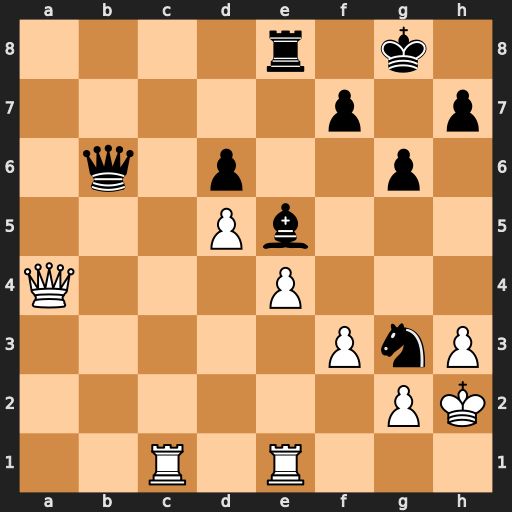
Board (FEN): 4r1k1/5p1p/1q1p2p1/3Pb3/Q3P3/5PnP/6PK/2R1R3
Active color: w
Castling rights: -
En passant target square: -
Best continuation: Qxe8+ Kg7 Qxe5+ dxe5 Kxg3